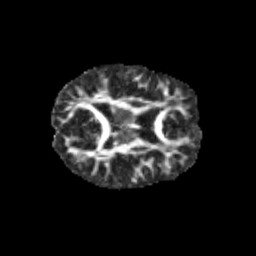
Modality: FA
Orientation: axial
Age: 11
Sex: female
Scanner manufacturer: siemens
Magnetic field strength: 3 T
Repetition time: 3.8 s
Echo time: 0.07 s